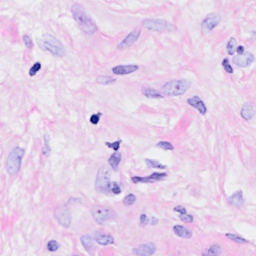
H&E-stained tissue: Breast